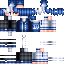
A male human skin with medium skin, wearing brown long hair dressed in a blue hoodie and black pants, featuring a closed mouth.